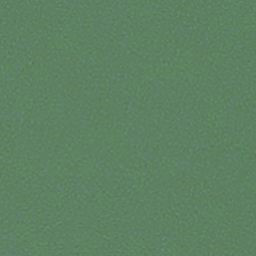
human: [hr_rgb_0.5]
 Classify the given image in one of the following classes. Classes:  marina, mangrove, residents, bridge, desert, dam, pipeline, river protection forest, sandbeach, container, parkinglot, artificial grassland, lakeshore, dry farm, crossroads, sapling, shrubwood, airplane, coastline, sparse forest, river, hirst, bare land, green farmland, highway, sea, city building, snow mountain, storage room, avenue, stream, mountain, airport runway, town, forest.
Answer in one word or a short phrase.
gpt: sea